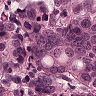
Metastatic tissue present: yes